Field crop: maize
Growth stage: 1
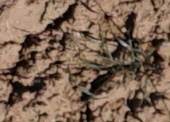
Species: lolium